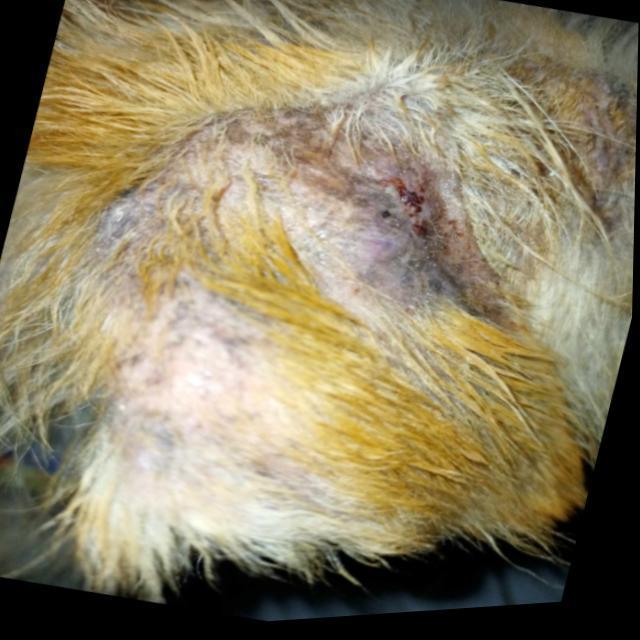
Canine demodicosis (Demodex mange) — caused by Demodex canis mites. Presents with alopecia, follicular papules, pustules, and comedones. Often localized on face and forelimbs.